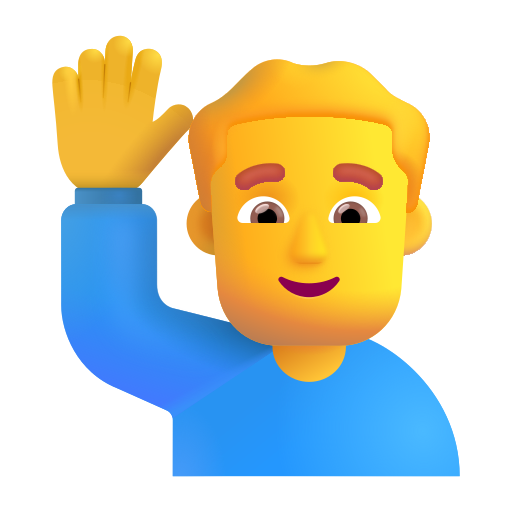
man raising hand color default